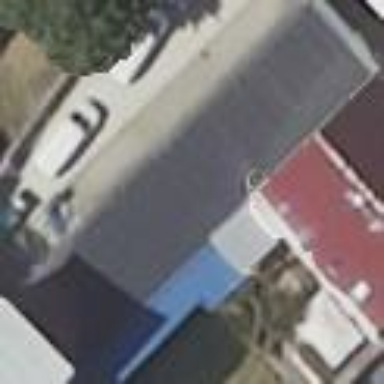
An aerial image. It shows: Shed building.